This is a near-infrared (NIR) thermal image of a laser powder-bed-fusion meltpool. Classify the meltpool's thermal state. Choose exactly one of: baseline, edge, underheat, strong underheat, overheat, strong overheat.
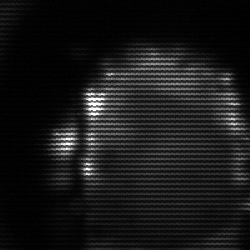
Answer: baseline